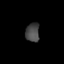
Tissue: skin
Cell type: Epithelial cells
Senescence score: 0.9374
Nuclear area (px): 258
Mean DAPI intensity: 70.876